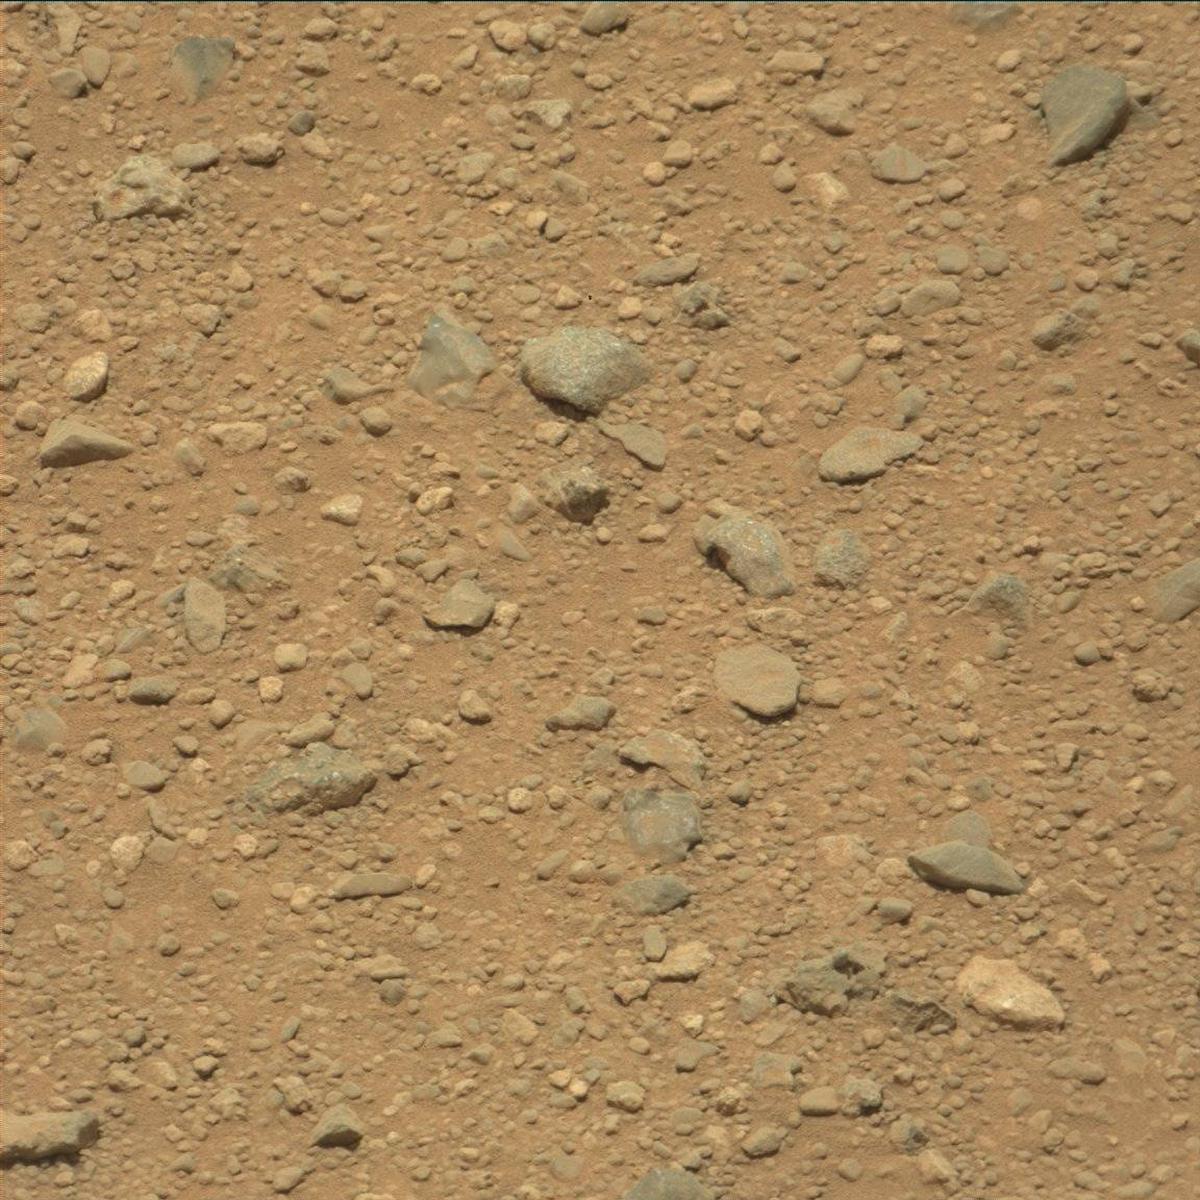
Terrain classes present: Bedrock, Rock, Sand / Soil